Question: I am using Zxing Scanner component in Angular version 12.
I faced this error in many places..
'''
/**
* Returns a valid BarcodeFormat or fails.
*/
private getBarcodeFormat(format: string | BarcodeFormat): BarcodeFormat {
return typeof format === 'string'
? BarcodeFormat[format.trim().toUpperCase()]
: format;
}
'''
Error is in this line '[format.trim().toUpperCase()]' and when I hover it will show 'Element implicitly has an 'any' type because index expression is not of type 'number'.ts(7015)'.

I need a perfect solution without change any configuration in my or
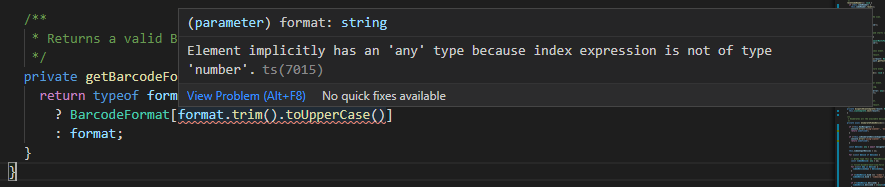
Answer: The reason why the error occurred is because 'format' is a string and can be anything so when you use it in 'BarcodeFormat', typescript doesn't know whether 'format' is one of the keys of 'BarcodeFormat'.
Therefore, we need to tell typescript 'format' is actually part of the keys in 'BarcodeFormat'.
To do it, we can use the combination of 'keyof typeof' to get the keys in 'BarcodeFormat' and do type casting on 'format'.
'''
private getBarcodeFormat(format: string | BarcodeFormat): BarcodeFormat {
return typeof format === "string"
? BarcodeFormat[format.trim().toUpperCase() as keyof typeof BarcodeFormat]
: format;
}
'''
Here is the <URL> for demonstration.